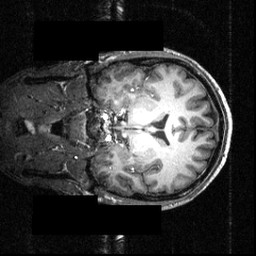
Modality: T1w
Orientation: coronal
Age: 24
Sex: male
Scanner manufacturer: siemens
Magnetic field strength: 3.951 T
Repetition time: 1.5 s
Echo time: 0.00335 s